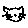
Label: cat